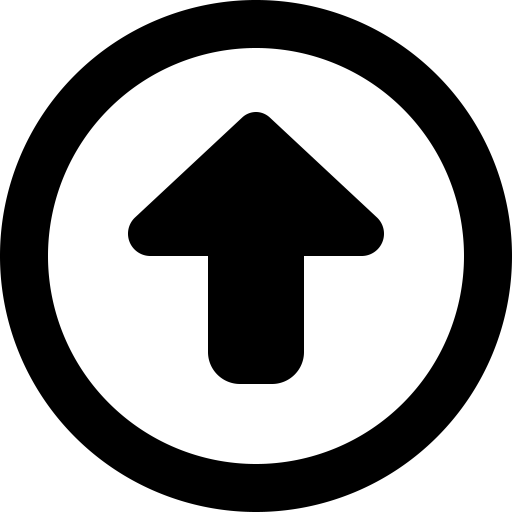
Tags: icon, FontAwesome, fa-icon, outline, circle, up